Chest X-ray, AP view. Patient: 54 years old, sex F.
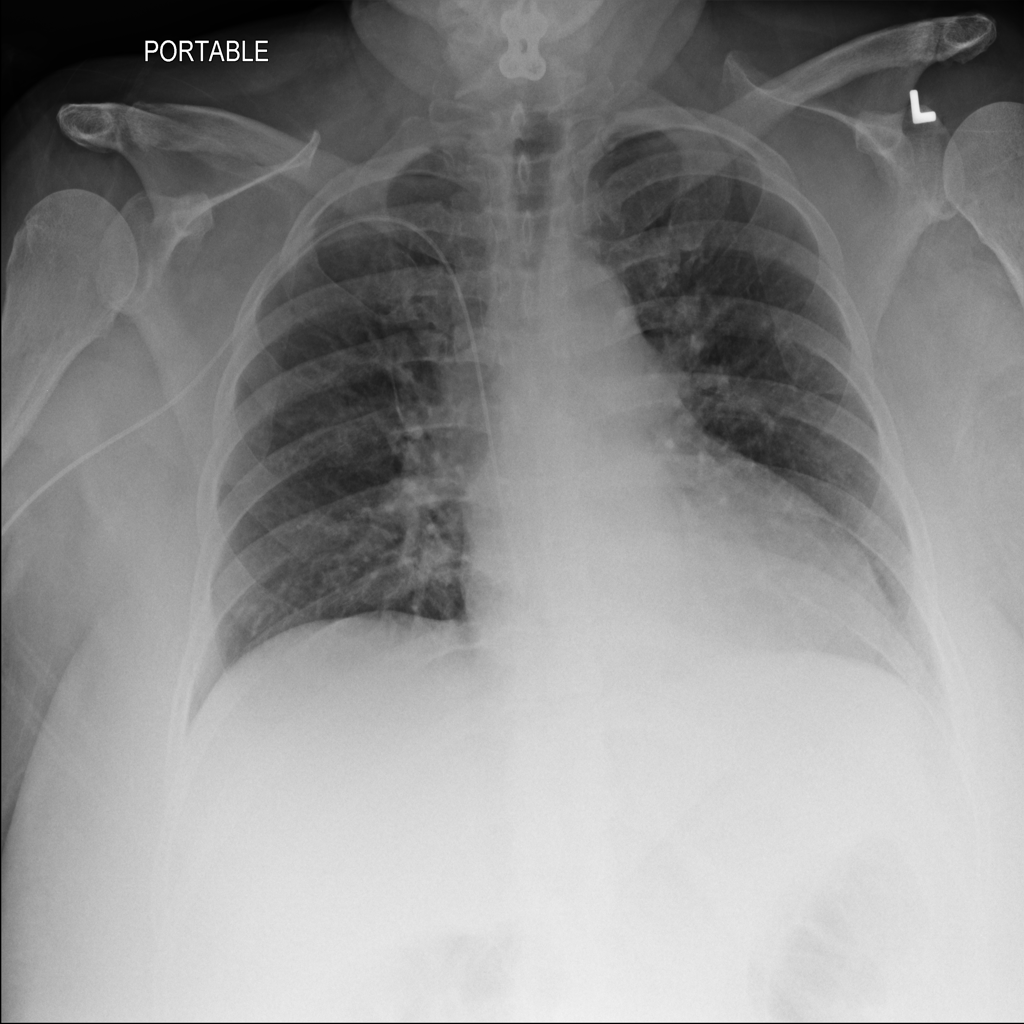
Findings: Infiltration